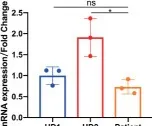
Downregulation of genes implicated in the PI4K-FAM126A-EFR3A pathway of colon tissue. ROCK1.
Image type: pathology (immunostaining)